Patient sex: M
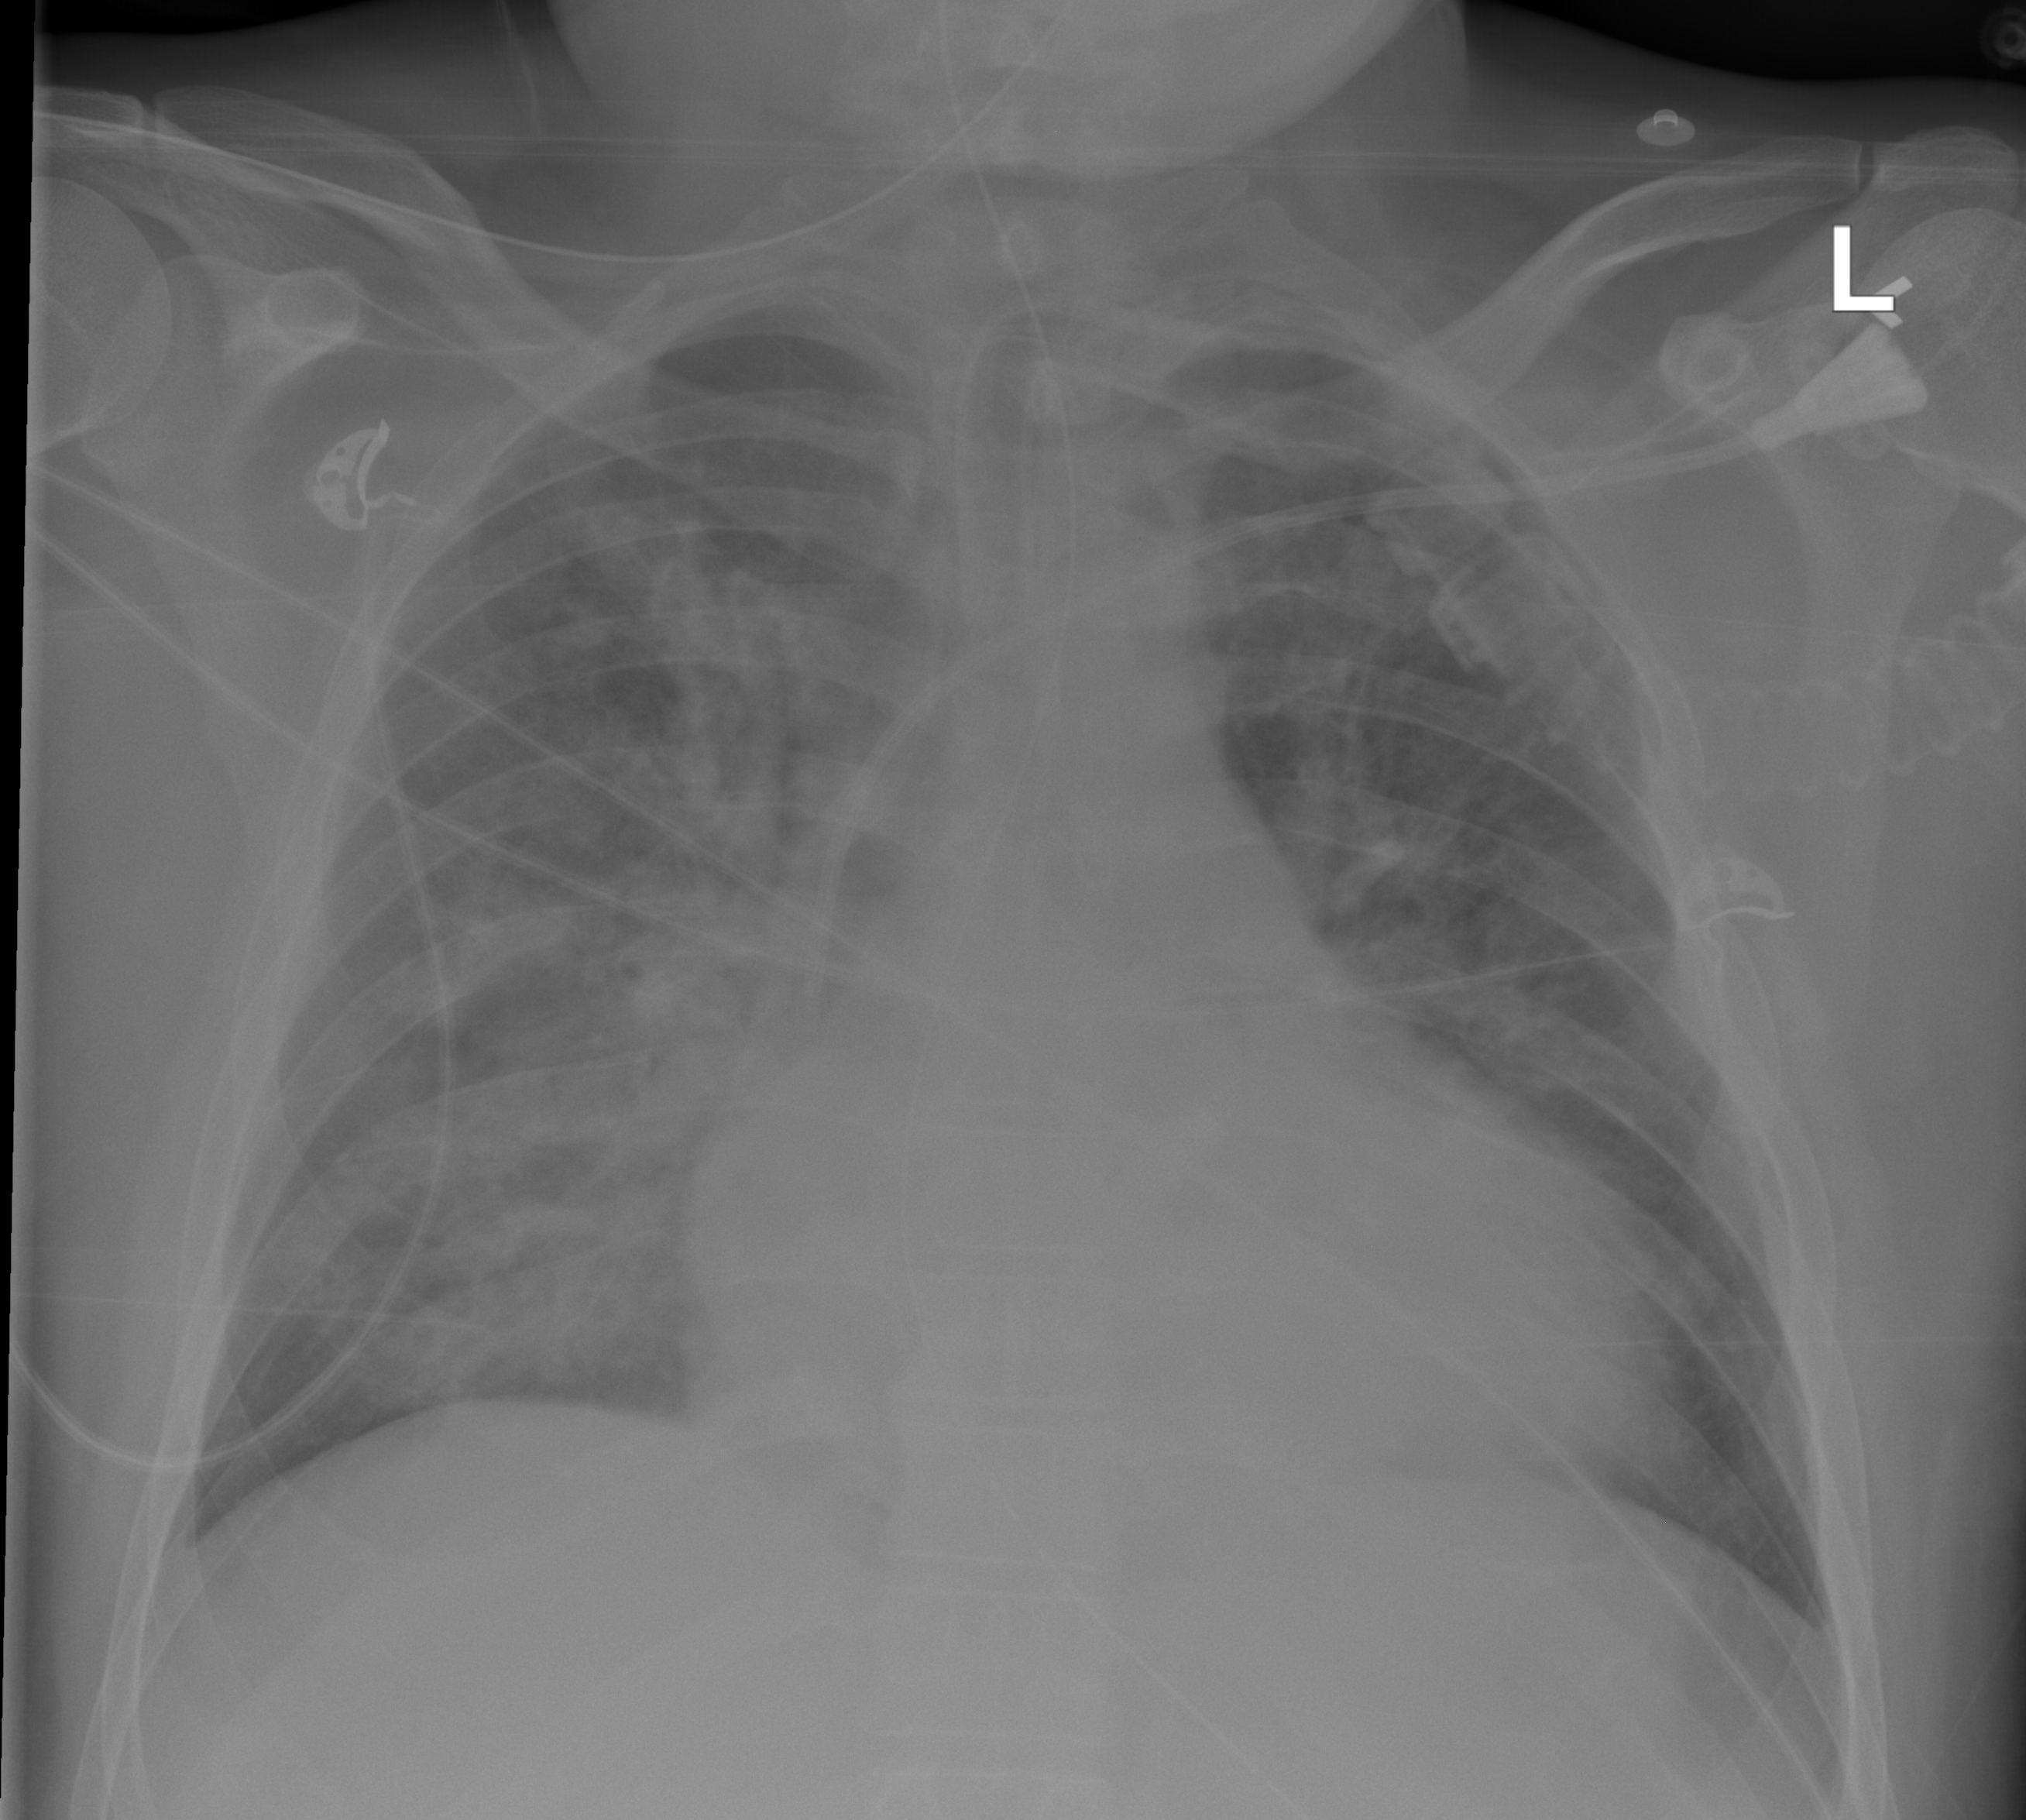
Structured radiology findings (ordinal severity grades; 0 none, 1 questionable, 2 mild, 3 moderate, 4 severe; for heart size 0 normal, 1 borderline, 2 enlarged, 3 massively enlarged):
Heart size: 2
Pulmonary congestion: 2
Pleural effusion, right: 0
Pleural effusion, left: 0
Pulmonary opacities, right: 2
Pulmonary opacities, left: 1
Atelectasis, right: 2
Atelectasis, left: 2